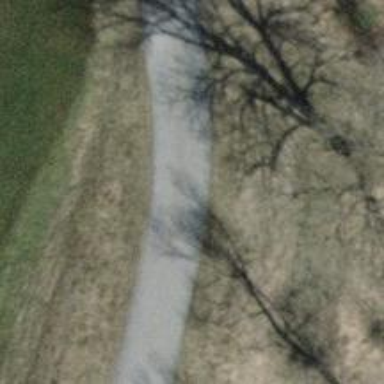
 passing through embankment. It is agricultural road."